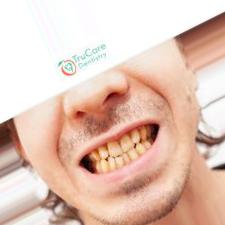
Condition: Tooth Discoloration